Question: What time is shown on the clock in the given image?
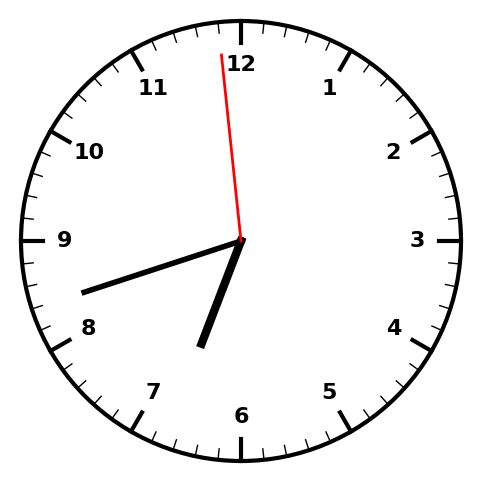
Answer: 06:41:59